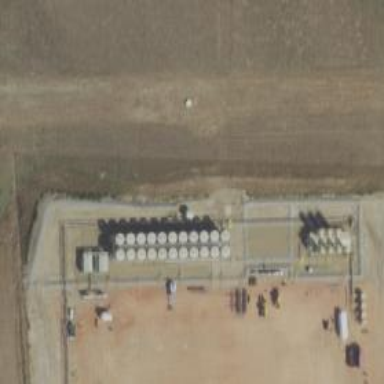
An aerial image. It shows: Storage tank that is man-made.